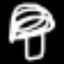
Label: mushroom